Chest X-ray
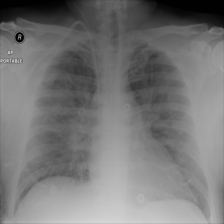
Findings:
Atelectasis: negative
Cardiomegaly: negative
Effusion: negative
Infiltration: negative
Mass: negative
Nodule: negative
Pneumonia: negative
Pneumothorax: negative
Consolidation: negative
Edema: positive
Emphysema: negative
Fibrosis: negative
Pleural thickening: negative
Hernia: negative